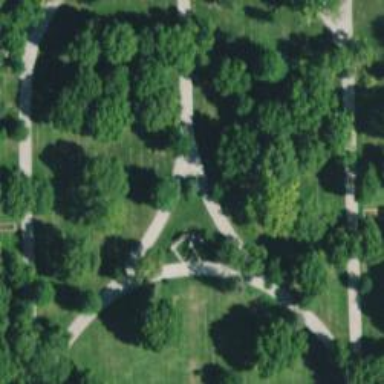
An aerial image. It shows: Memorial site with historic significance.